Question: I've run into what seems to be an odd quirk with VB6. I'm passing a checkbox to a method with the signature 'MyMethod(ByRef object)' and calling it as 'myClass.MyMethod chkMyCheckbox'. VB6, however, refuses to pass the checkbox itself, but instead passes a reference to '1' to my method. I'm guessing that this has something to do with how VB6 specifies an object's default properties. How can I get the entire object to be passed, not just '.Value'? I cannot turn off default properties, as a large amount of the legacy code relies heavily on them.

As you can see, 'ChkCalFault' is a Checkbox and not an integer, but is being evaluated and passed as its integer value. (Which is in this screenshot '0'.)
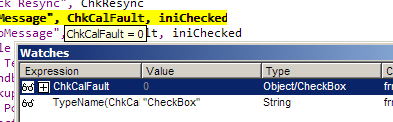
Answer: I can't see what your trying to do with the code so I apologize if this is off-base, but would modifying your methods signature to
'''
MyMethod(ByRef MyCheckBox as CheckBox)
'''
work for you? If not, the undocumented VarPtr will get the address of your checkbox object, but I don't know if that points you in the right direction either.